Field crop: maize
Growth stage: 1
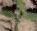
Species: atriplex